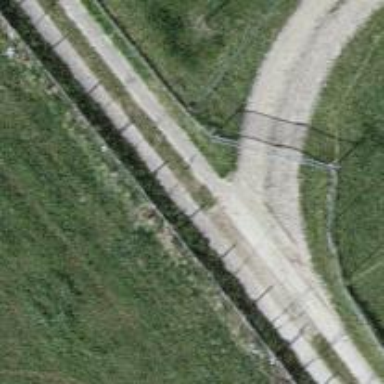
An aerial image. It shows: Track road with grade1 tracktype. The road has concrete lanes.